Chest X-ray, AP view. Patient: 28 years old, sex M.
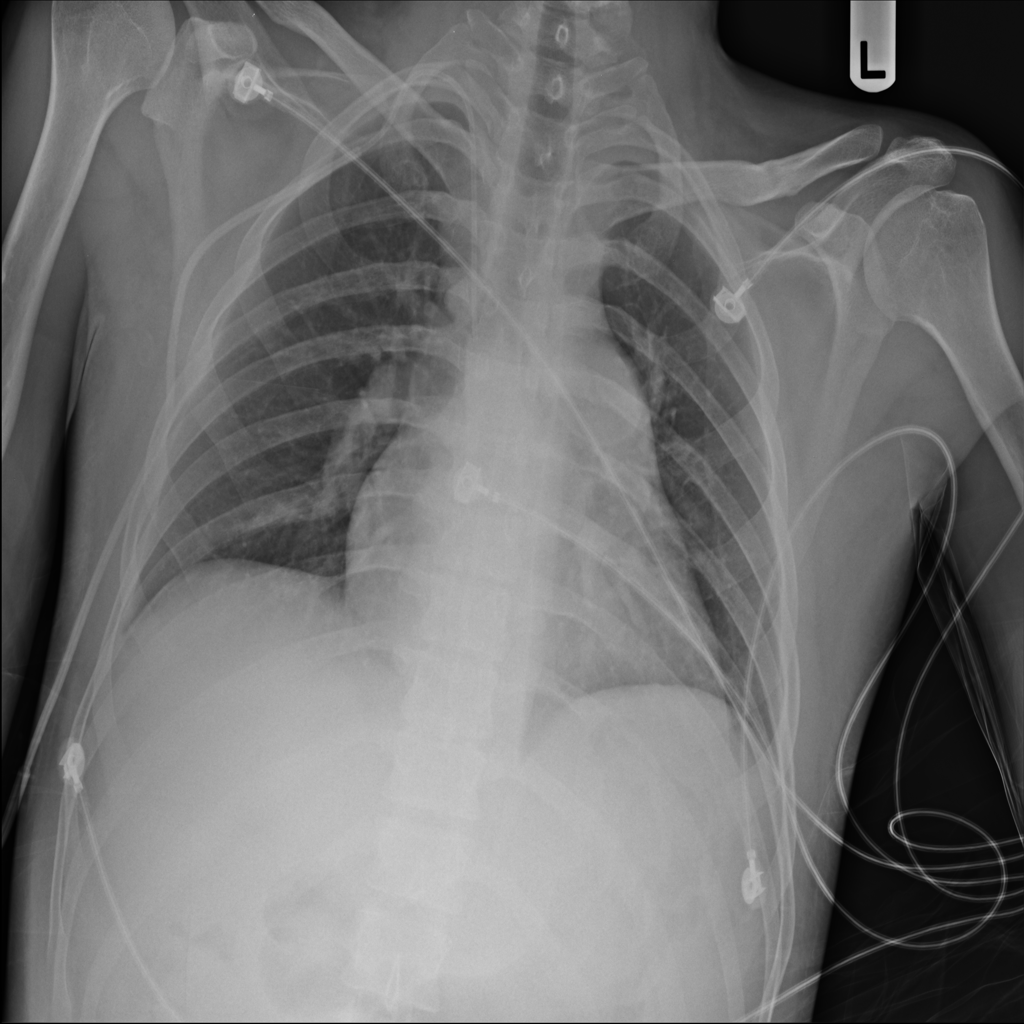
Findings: No Finding